四年级 · 算术
列坚式计算, 第(2)(4)题要验算。
(1) $205 \times 31=$
(2) $952 \div 8=$
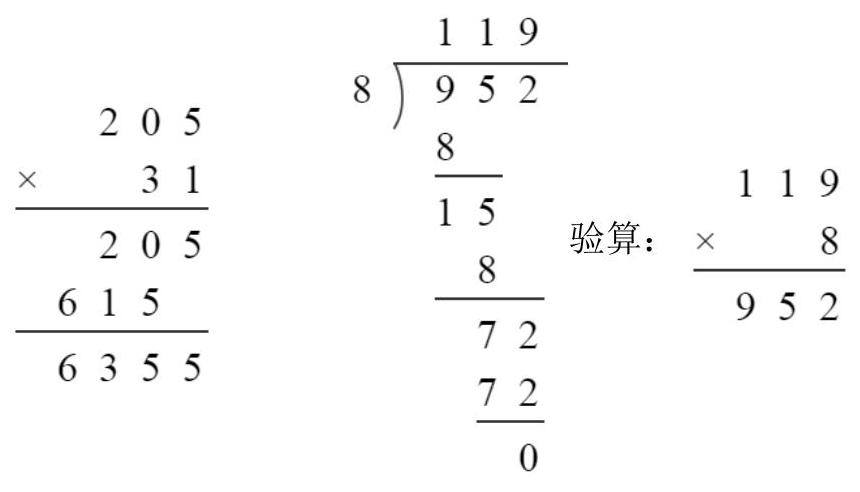
答案: 解(1)6355; (2)119;

(3) 29.98 ; (4) 16.47

【分析】(1)三位数乘两位数的坚式计算方法, 相同数位对齐, 先用第二个因数个位上的数去乘第一个因数的每一位, 结果的末位和第二个因数个位对齐, 再用第二个因数十位上的数去乘第一个因数的每一位, 所得的结果和第二个因数的十位对齐, 最后把两个积相加。

(2)三位数除以一位数, 先用被除数的百位试商, 如果除数小于等于被除数百位上的数, 商是三位数,写在百位上, 如果除数大于被除数百位上的数, 商是两位数, 写在十位上, 如果多一位不够除, 商 0 ,每次的余数都比除数小; 可以利用商乘除数等于被除数来进行验算。

(3)(4)利用小数加法和减法的坚式计算方法进行计算, 1.计算小数加、减法, 先把各数的小数点对齐。 2.再按照整数加、减法的法则进行计算，最后在得数里对齐横线上的小数点点上小数点。减法用差加减数等于被减数进行验算。据此解决。

【详解】(1) $205 \times 31=6355$ (2) $952 \div 8=119$

(3) $25.08+4.9=29.98$

(4) $43.87-27.4=16.47$

| 25.08 |
| ---: |
| +4.90 |
| 29.98 |$\quad$| 43.87 |
| ---: |
| $-\quad 27.40$ |
| 16.47 | 验算: $\quad$| 16.47 |
| ---: |
| +27.40 |
| 43.87 |